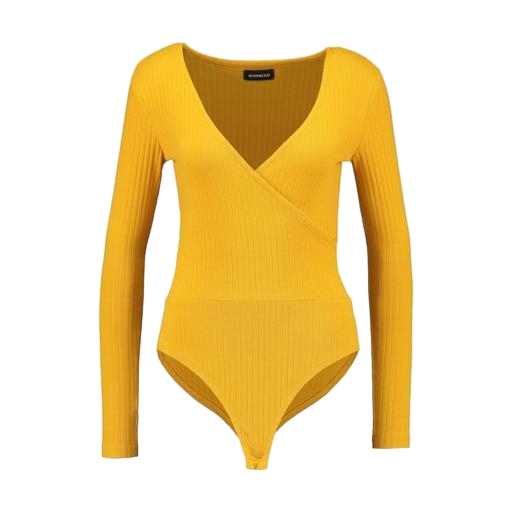
yellow long sleeves, casual and long sleeves, yellow chloé, white background